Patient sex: M
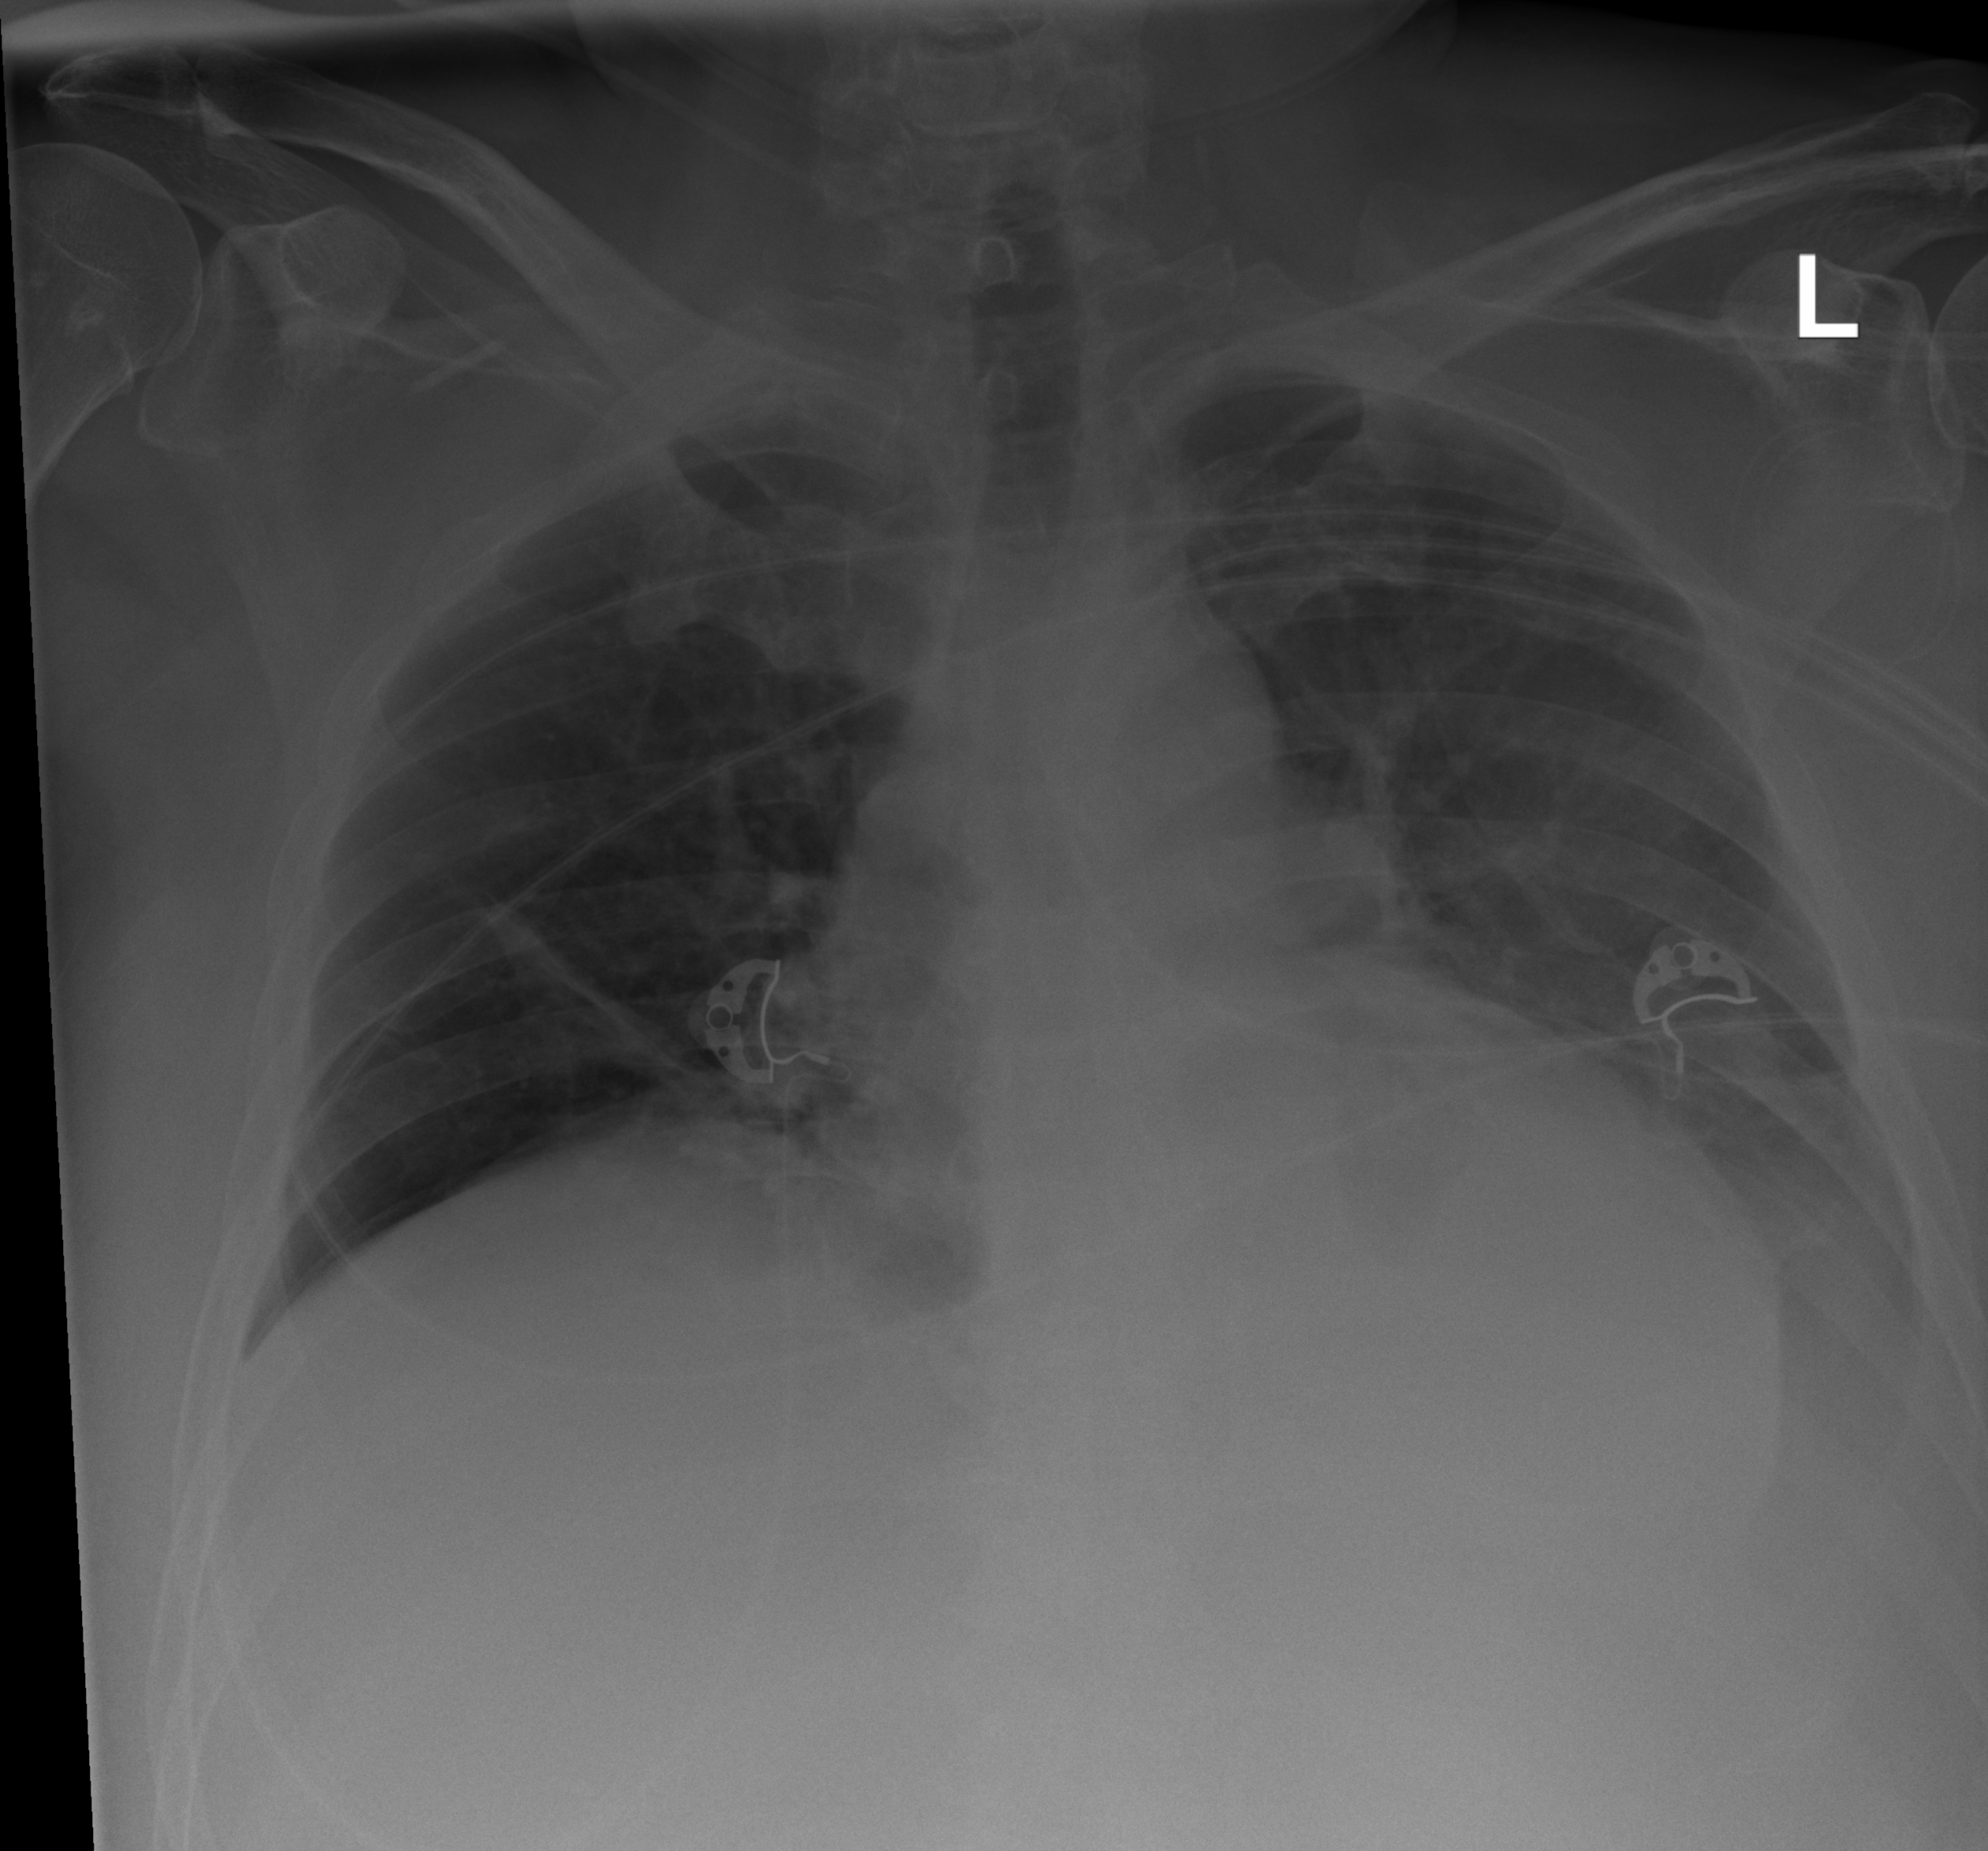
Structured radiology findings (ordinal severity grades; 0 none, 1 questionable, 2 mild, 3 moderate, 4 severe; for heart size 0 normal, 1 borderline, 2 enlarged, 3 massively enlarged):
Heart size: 2
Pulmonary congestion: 0
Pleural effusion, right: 0
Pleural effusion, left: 2
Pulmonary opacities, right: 0
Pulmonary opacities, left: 1
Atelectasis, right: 2
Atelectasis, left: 2